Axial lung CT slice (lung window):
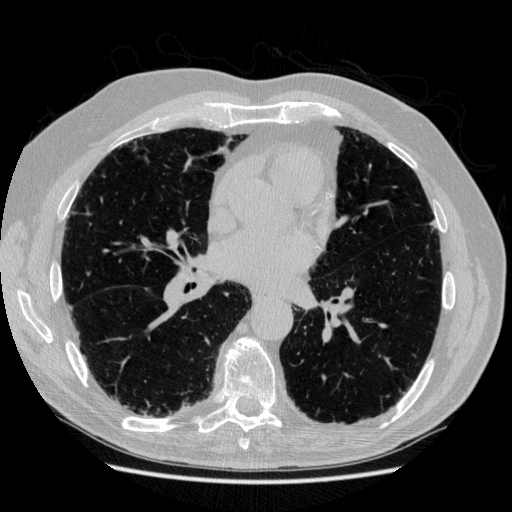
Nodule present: no